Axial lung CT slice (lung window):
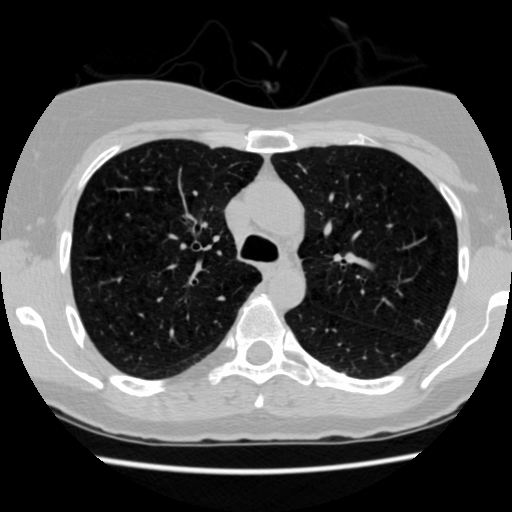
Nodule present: no